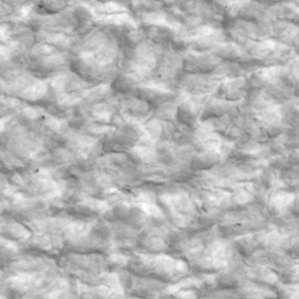
Label: non_frost